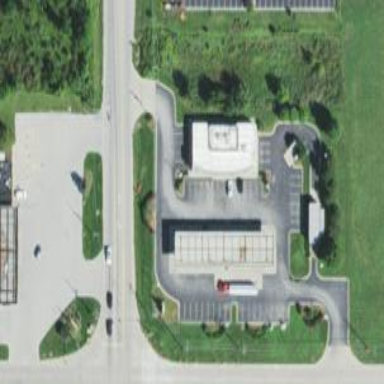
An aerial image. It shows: Convenience shop.